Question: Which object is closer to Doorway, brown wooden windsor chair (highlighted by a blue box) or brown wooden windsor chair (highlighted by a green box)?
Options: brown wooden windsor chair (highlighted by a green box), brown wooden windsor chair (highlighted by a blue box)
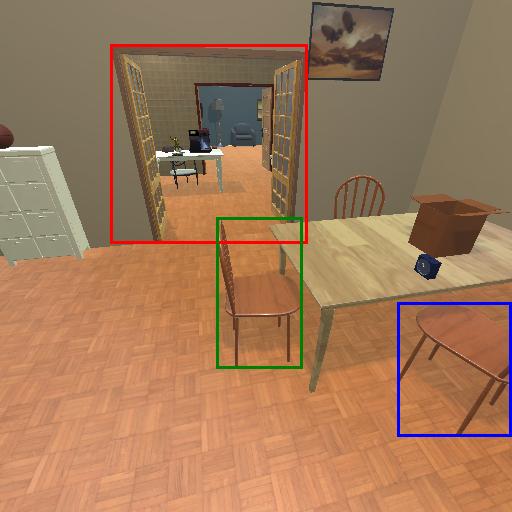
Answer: brown wooden windsor chair (highlighted by a green box)